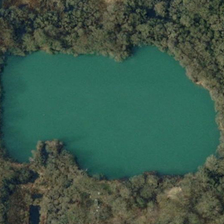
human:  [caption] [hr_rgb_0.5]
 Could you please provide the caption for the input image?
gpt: a large number of trees and grass are planted around the lake .

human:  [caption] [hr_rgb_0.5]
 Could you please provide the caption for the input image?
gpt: a large number of trees and grass are planted around the lake .

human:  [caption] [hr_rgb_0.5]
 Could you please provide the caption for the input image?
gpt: the huge lake lies in the middle of the woods .

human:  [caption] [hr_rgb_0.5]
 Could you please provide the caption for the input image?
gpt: the huge lake lies in the middle of the woods .

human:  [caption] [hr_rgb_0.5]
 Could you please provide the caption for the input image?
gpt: the huge lake lies in the middle of the woods .